The plot is a signal-to-image rendering of a rotating shaft's vibration measurement. Determine the machine's mechanical condition. Answer with exactly one of: normal, misalignment, unbalance, looseness.
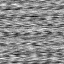
Answer: looseness